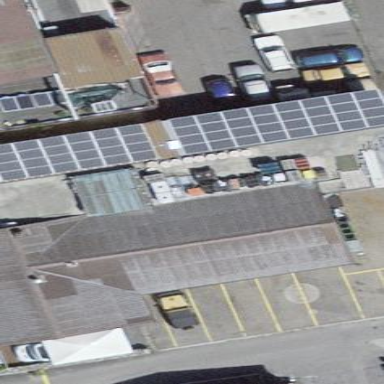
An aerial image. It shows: Industrial building.